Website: apple
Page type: customer-info-address
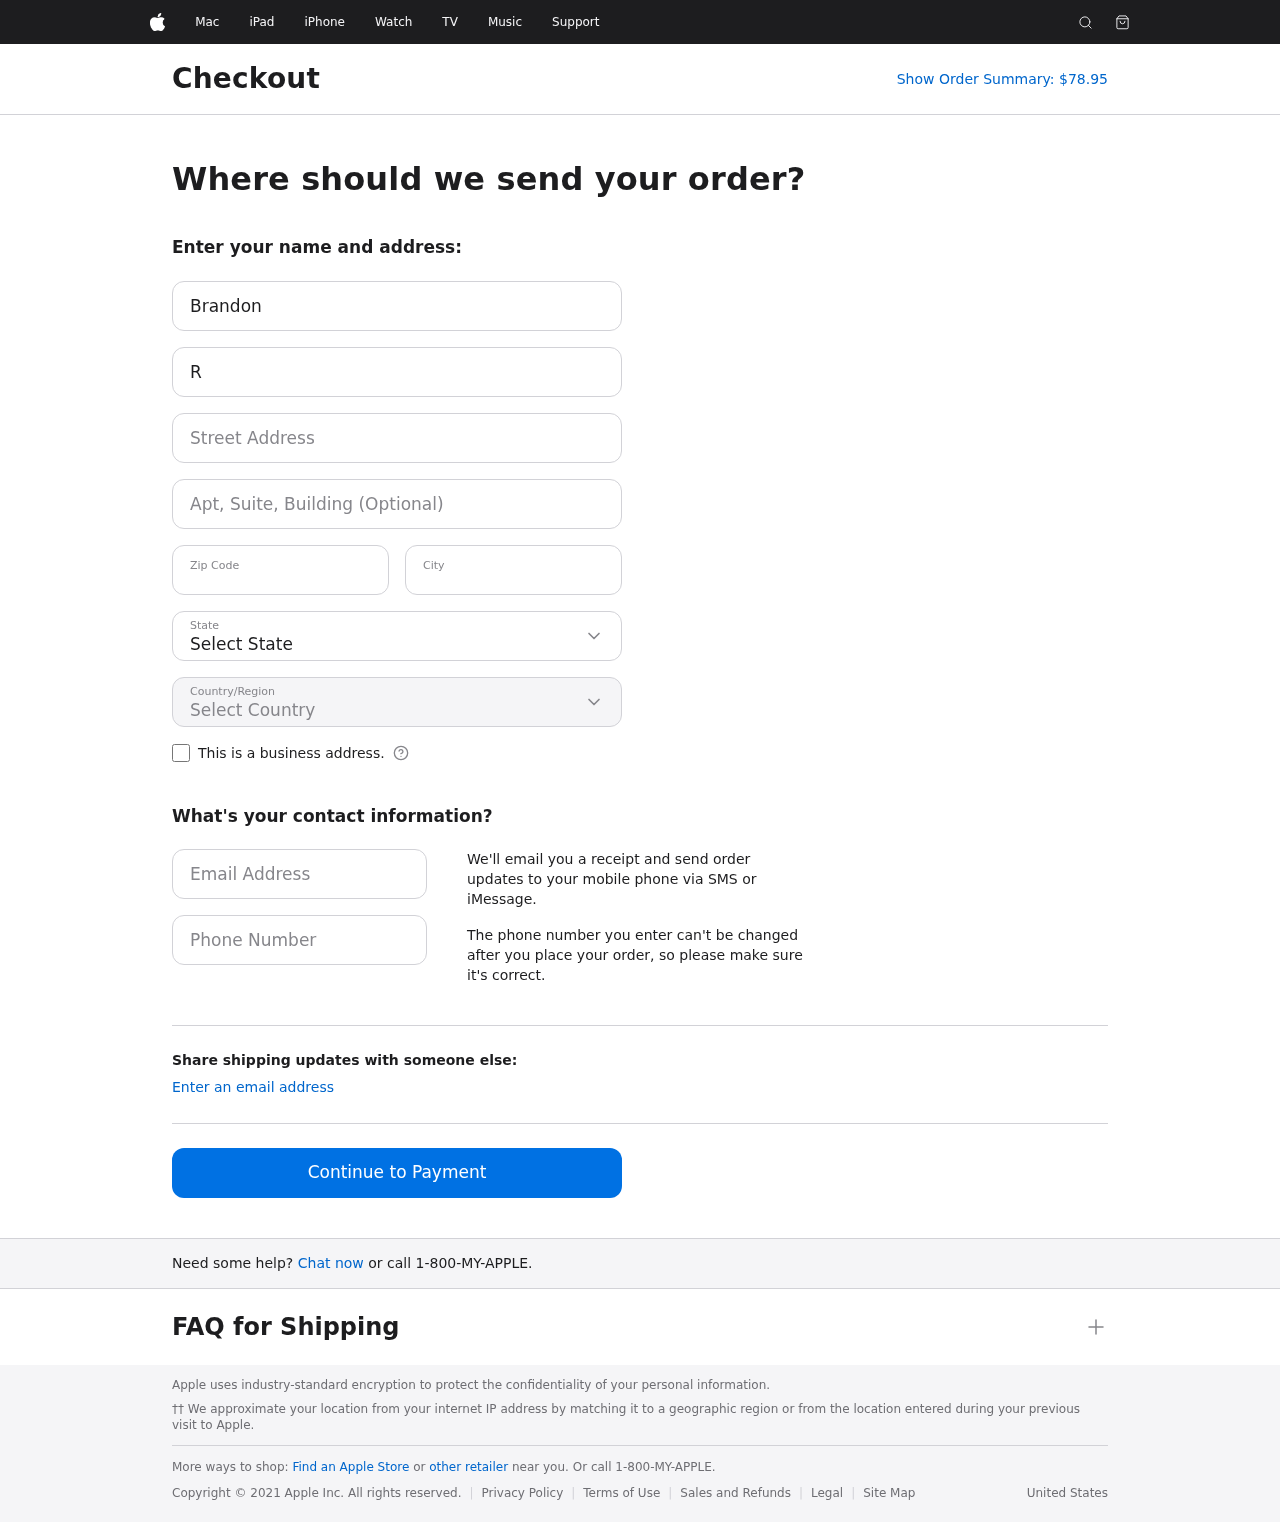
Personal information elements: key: PII_CITY
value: Colinport
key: PII_COUNTRY
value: United States
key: PII_EMAIL
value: brandonrobinson@yahoo.com
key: PII_FIRSTNAME
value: Brandon
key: PII_LASTNAME
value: Robinson
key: PII_PHONE
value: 7552272145
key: PII_POSTCODE
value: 14866
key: PII_STATE
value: Ohio
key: PII_STREET
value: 1206 Wells Turnpike
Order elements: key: ORDER_TOTAL
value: Show Order Summary: $78.95